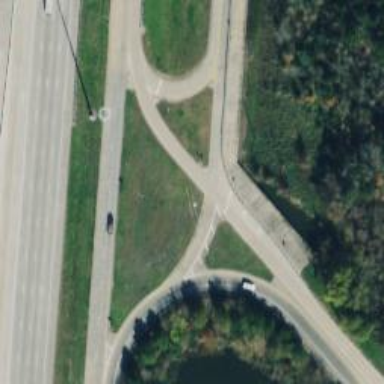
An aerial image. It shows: Stop road.